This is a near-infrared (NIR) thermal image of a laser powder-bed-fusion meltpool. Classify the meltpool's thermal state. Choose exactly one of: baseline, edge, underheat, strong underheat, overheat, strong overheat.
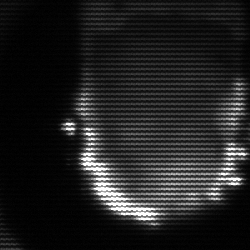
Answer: baseline